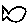
Label: fish